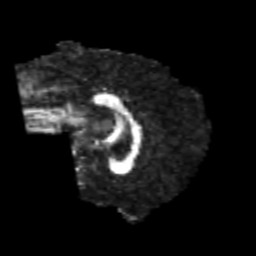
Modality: FA
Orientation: sagittal
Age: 22
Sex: male
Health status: healthy
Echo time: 0.074 s